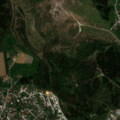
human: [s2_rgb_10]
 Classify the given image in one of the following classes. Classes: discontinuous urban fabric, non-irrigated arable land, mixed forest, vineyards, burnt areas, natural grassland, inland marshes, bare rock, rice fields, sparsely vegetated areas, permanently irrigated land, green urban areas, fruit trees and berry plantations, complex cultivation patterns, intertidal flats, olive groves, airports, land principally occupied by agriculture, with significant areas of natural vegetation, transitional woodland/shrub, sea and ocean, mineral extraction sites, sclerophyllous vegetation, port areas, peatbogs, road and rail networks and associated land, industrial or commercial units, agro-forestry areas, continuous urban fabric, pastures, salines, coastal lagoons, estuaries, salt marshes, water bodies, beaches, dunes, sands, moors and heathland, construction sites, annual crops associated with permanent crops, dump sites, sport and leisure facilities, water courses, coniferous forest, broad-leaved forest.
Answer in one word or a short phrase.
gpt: discontinuous urban fabric, dump sites, pastures, complex cultivation patterns, mixed forest, transitional woodland/shrub